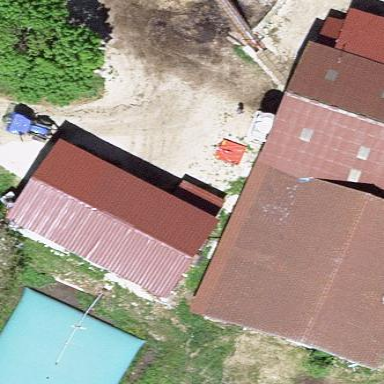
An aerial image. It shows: Farmyard area.